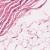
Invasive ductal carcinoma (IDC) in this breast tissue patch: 0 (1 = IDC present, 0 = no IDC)